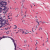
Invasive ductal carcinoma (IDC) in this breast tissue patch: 0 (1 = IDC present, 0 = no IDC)